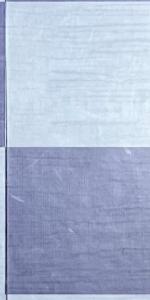
Label: Empty